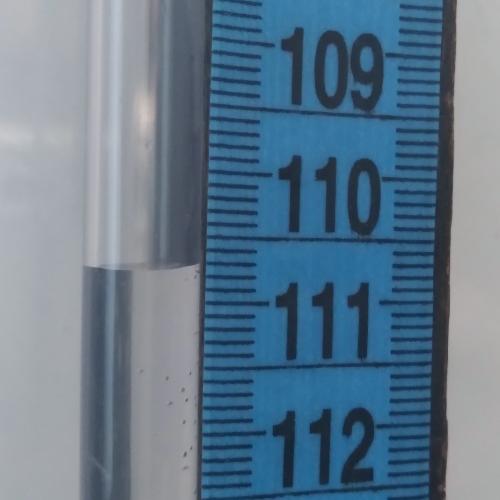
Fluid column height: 110.7 cm